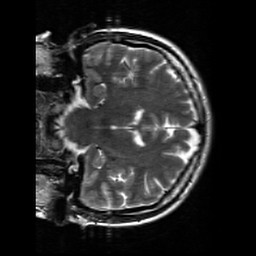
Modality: T2w
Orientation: coronal
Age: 27
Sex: female
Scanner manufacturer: siemens
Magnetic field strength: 3 T
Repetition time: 7 s
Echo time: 0.09 s